Question: What I'm trying to accomplish is this. I want it to be so that when the user clicks a button, a pop up comes up and allows them to complete, say, the survey. However, I do NOT want it to be a popup window, just something like in the image. Additionally, the pop up needs to be able to have a webpage embedded in it, because the survey is a page in itself. So basically, instead of it being that when the user clicks the button they are redirected, I want a pop up (not a popup window) to appear with the page in it. What I have used so far is iframe in a panel, but I feel there must be a better and more stable way, than using frames. Can anyone suggest a better method? Sorry about my terminology, if have no idea what this is called, I'm new to .ASP NET wed development.
Here is the code (the button changes visible="False" to true):
'''
<asp:Panel CssClass="BlowItUp" ID="Panel1" runat="server"
Visible="False" >
<iframe src="http://10.0.0.1/start.htm" style="width:100%; height:100%; top:0px;" />
</asp:Panel>
'''
The CSS if it matters:
'''
.BlowItUp
{
position:absolute;
width:80%;
height:90%;
z-index:300;
right:10%;
top:5%;
padding:0px;
}
'''

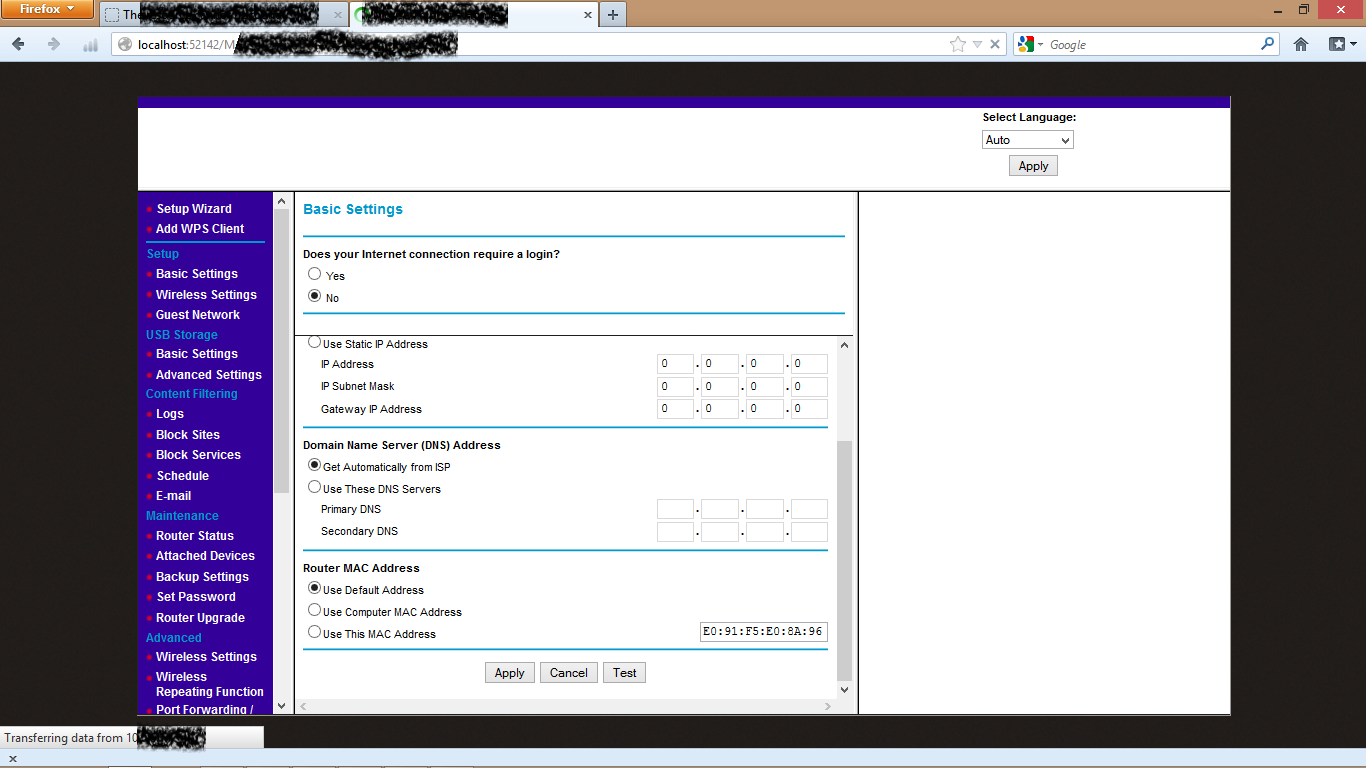
Answer: Unless you have control over the "inner" page, I think a frame is the best you're going to manage. Otherwise the inner page will seek to navigate to another page and you'll lose your "framing".
The one thing I would suggest though is a different popup panel. Say <URL>?